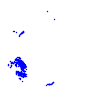
Particle: electron